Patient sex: M
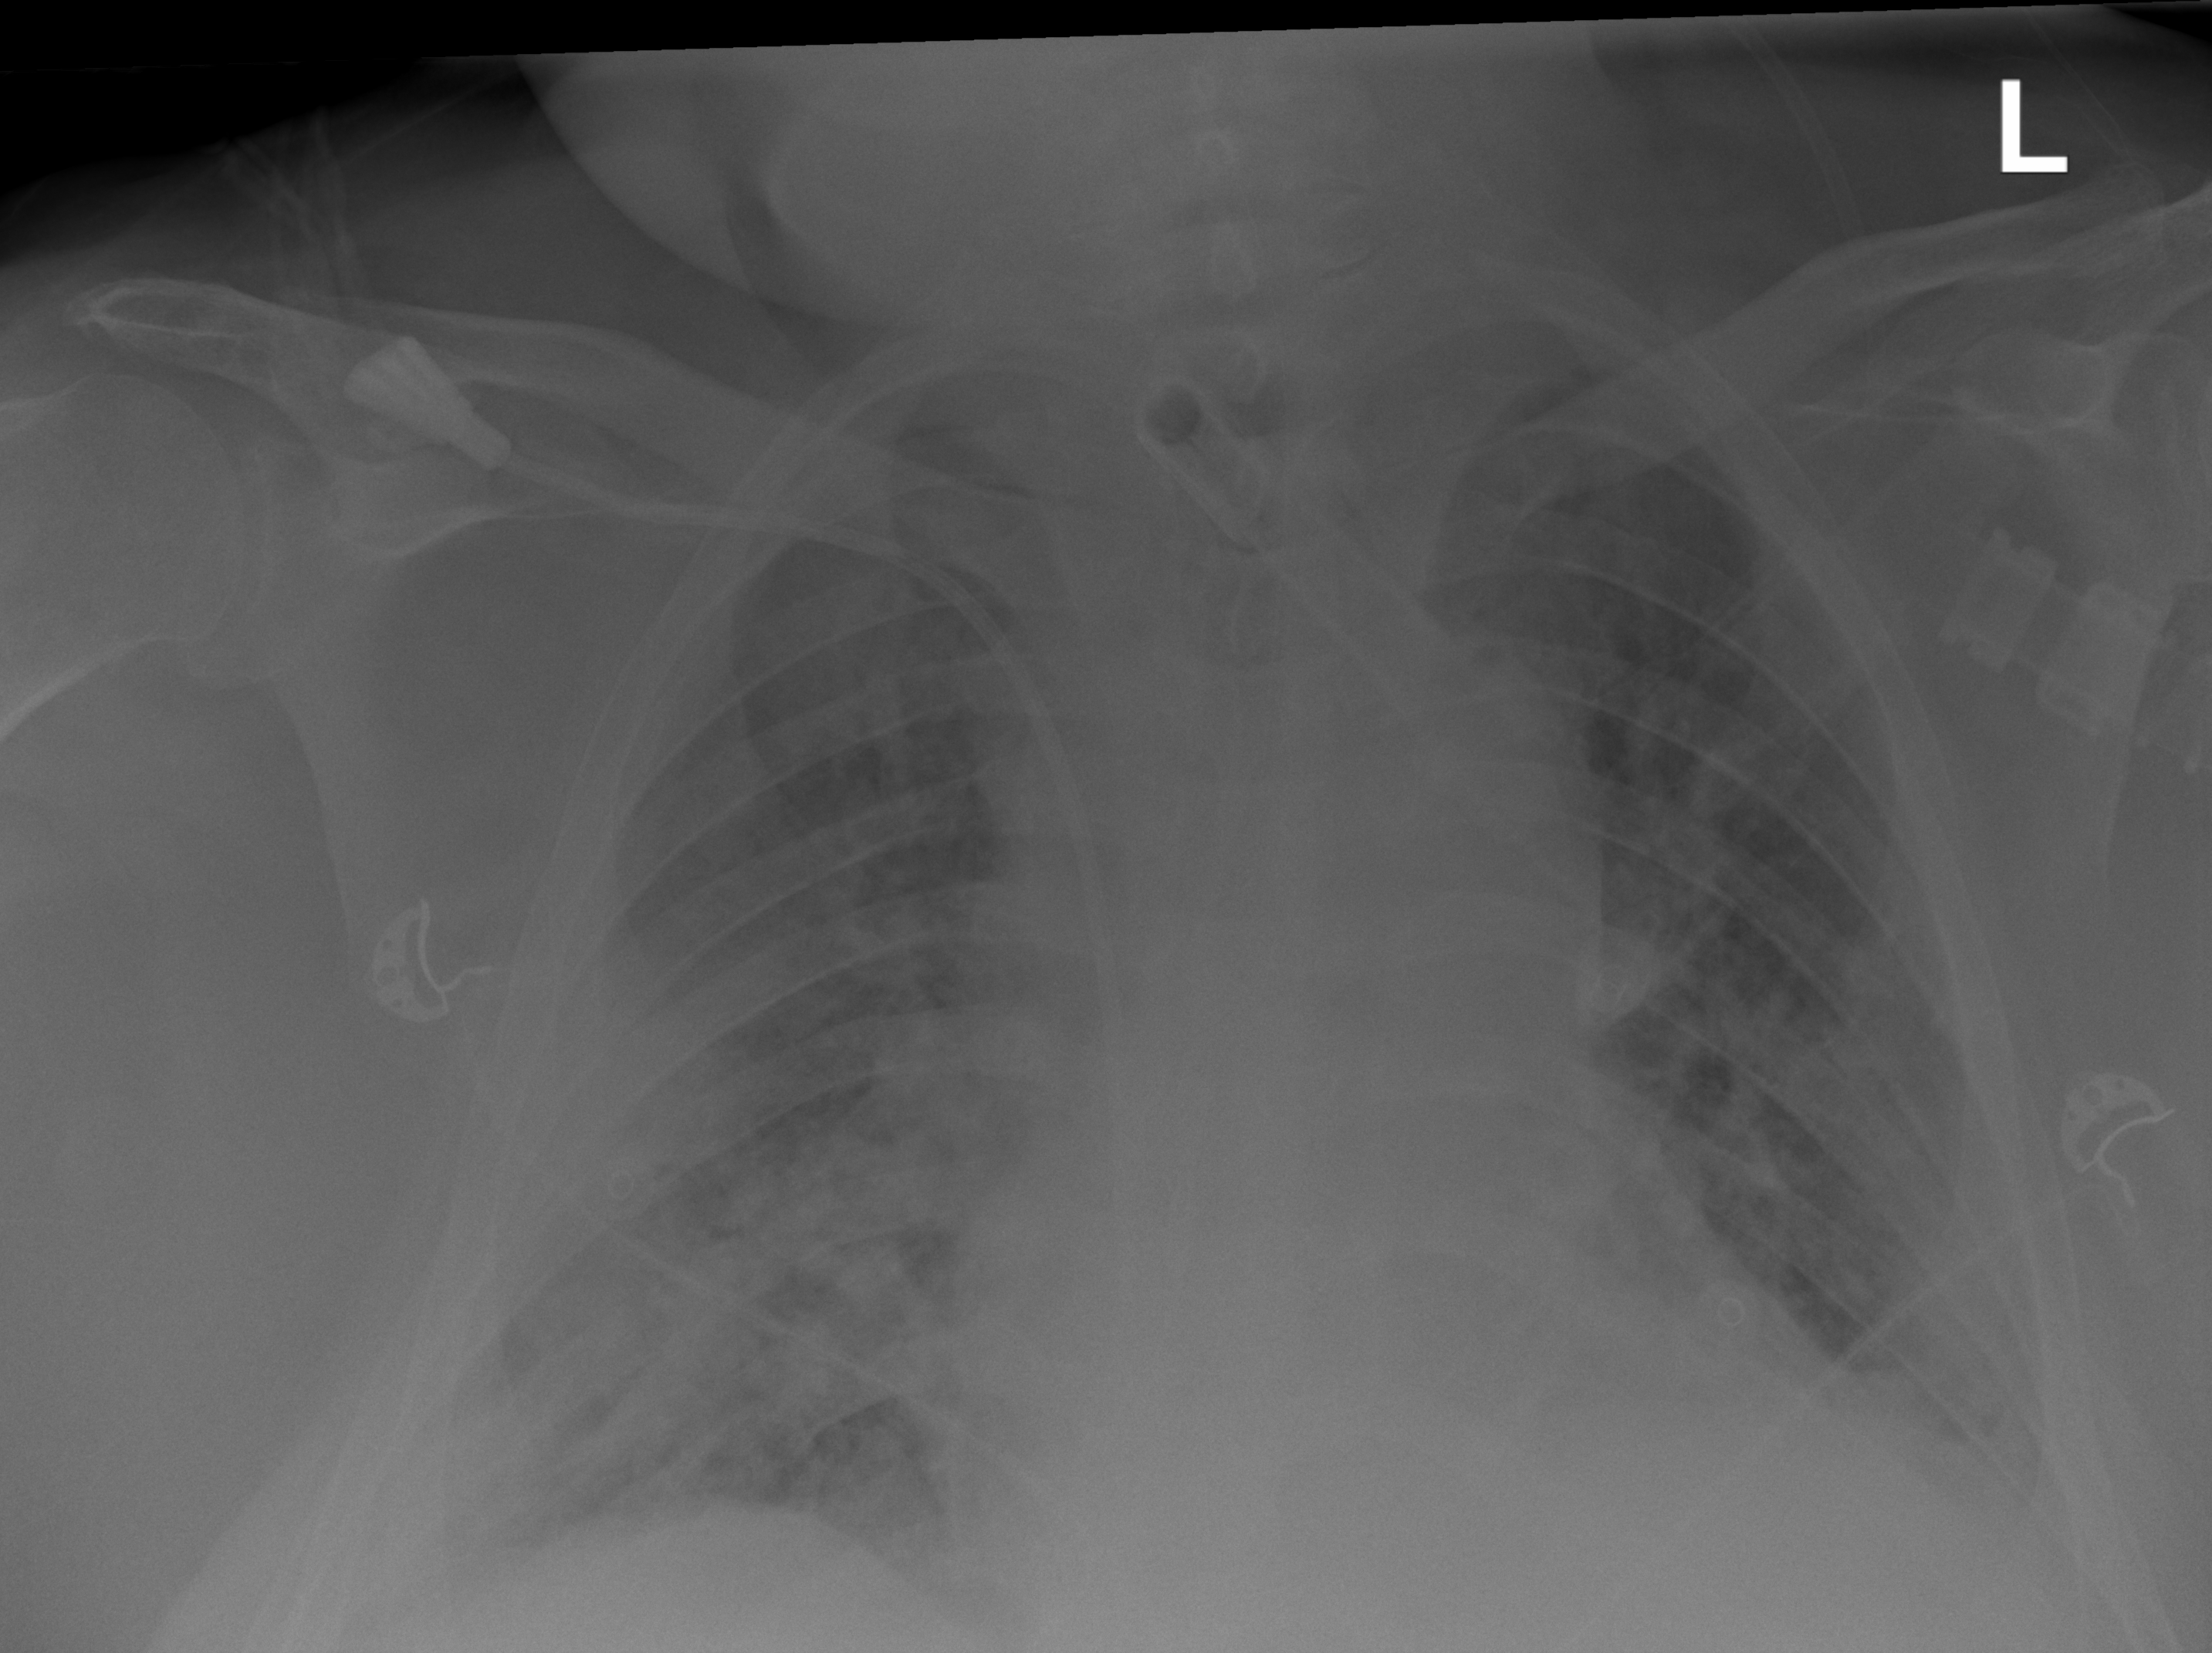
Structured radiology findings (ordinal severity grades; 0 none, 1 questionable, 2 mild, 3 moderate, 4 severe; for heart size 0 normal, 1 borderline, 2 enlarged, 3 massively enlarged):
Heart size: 1
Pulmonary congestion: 0
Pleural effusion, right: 2
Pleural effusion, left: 2
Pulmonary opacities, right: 3
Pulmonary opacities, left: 3
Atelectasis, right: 2
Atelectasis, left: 2